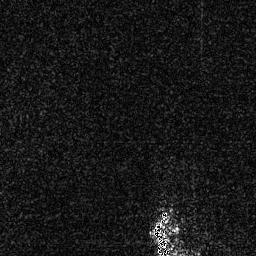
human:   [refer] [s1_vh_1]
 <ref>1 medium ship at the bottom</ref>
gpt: <box>[[58, 81, 67, 99, 0]]</box>